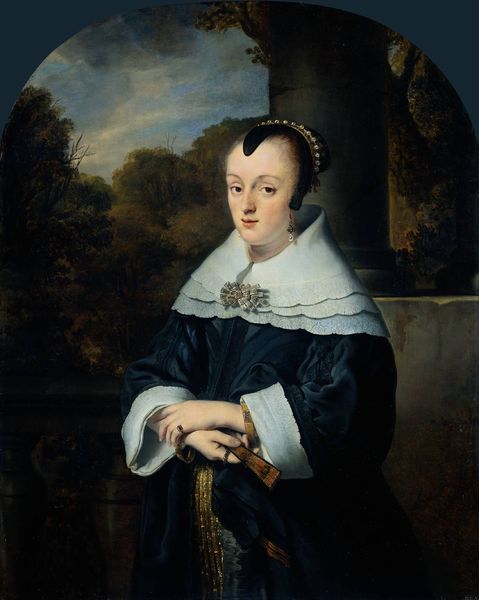
Titel: Maria Rey (1630/31-1703), Ehefrau des Roelof Meulenaer
Künstler: Ferdinand Bol
Standort: Amsterdam
Institution: Rijksmuseum
Schlagwörter: baum, blau, dunkel, gemälde, hand, himmel, umhang, wasser, weiß, wolken, bäume, grün, landschaft, mädchen, see, ufer, abend, braun, fenster, frau, frisur, grau, hell, hintergrund, hut, kleid, mund, nase, ohr, ohrring, schmuck, schwarz, säule, säulen, ausblick, blick, dame, rot, wolke, fächer, haube, malerei, jung, kappe, mütze, wand, augen, barock, faru, gesicht, halten, kleidung, kragen, mensch, rahmen, samt, spitze, stehen, stein, ärmel, bildnis, hals, halskrause, hände, niederlande, portrait, porträt, öl, natur, spiegelung, strauch, brüstung, busch, büsche, sträucher, auge, fransen, gewand, gold, haare, halbfigur, mantel, stehend, adel, klassizismus, ohrringe, brosche, england, haarreif, ohren, perlen, seide, wald, rund, garten, helldunkel, balkon, kopfbedeckung, lächeln, terrasse, seitlich, düster, bogen, mauer, hof, haarband, rundbogen, ölgemälde, bordüre, dunkelblau, gefaltet, witwe, glatze, robe, durchgang, geländer, kniestück, ring, stehende, spange, keusch, ringe, balustrade, schwarzweiss, nonne, beutel, armreif, halbprofil, schwartz, frauenbildnis, reif, ballustrade, persönlichkeit, rundung, fromm, rinf, weißs, baluster, anstecker, alien, maitresse, käppchen, kapppe, natur wald